Question: I have a program that adds a picturebox on click in the form, but I want to make sure that the picturebox doesn't overlap with any existing pictureboxes.
Currently I have
'''
PictureBox PB = new PictureBox();
PB.Name = "Table " + number;
PB.BackgroundImage = Image.FromFile("C:\table.png");
PB.Size = new Size(65,65);
//x = x + 70;
//y = y + 50;
PB.Location = new Point(LocX, LocY);
PB.MouseDoubleClick += new MouseEventHandler(this.PB_DoubleClick);
foreach (Control picturebox in this.Controls)
{
if (PB.Bounds.IntersectsWith(picturebox.Bounds))
{
//Collision
}
else
{
this.Controls.Add(PB);
}
}
'''
However the controls can still overlap behind one another see:

Clearly there is something I'm not doing in the code but I can't see what?
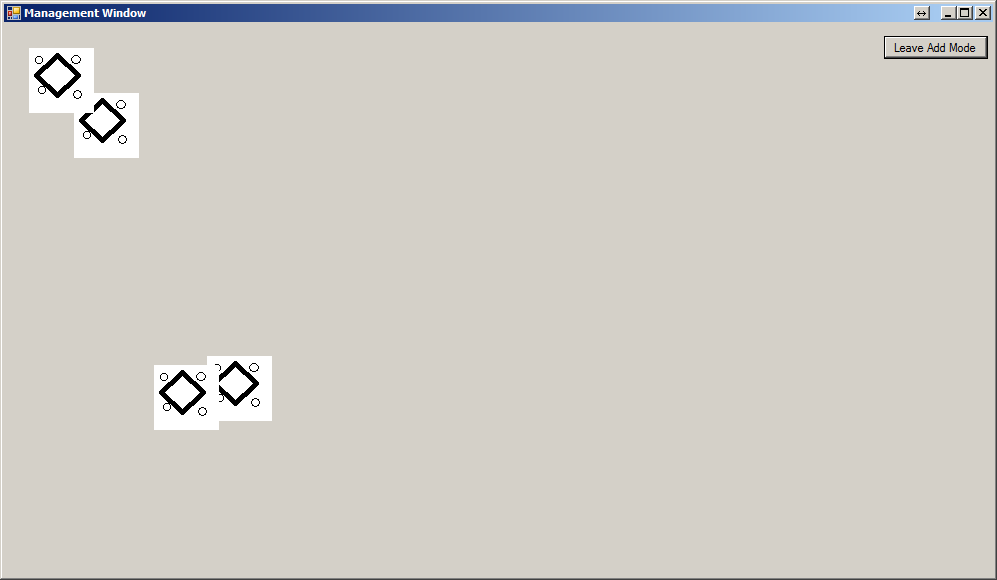
Answer: Your foreach is wrong because everytime a picturebox does not intersect you add the new box but another one may do, try something like this instead :
'''
bool pBDoIntersect;
foreach (Control picturebox in this.Controls)
{
if (PB.Bounds.IntersectsWith(picturebox.Bounds))
{
pBDoIntersect=true;
}
}
if(!pBDoIntersect)this.Controls.Add(PB);
'''